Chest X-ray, AP view. Patient: 66 years old, sex M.
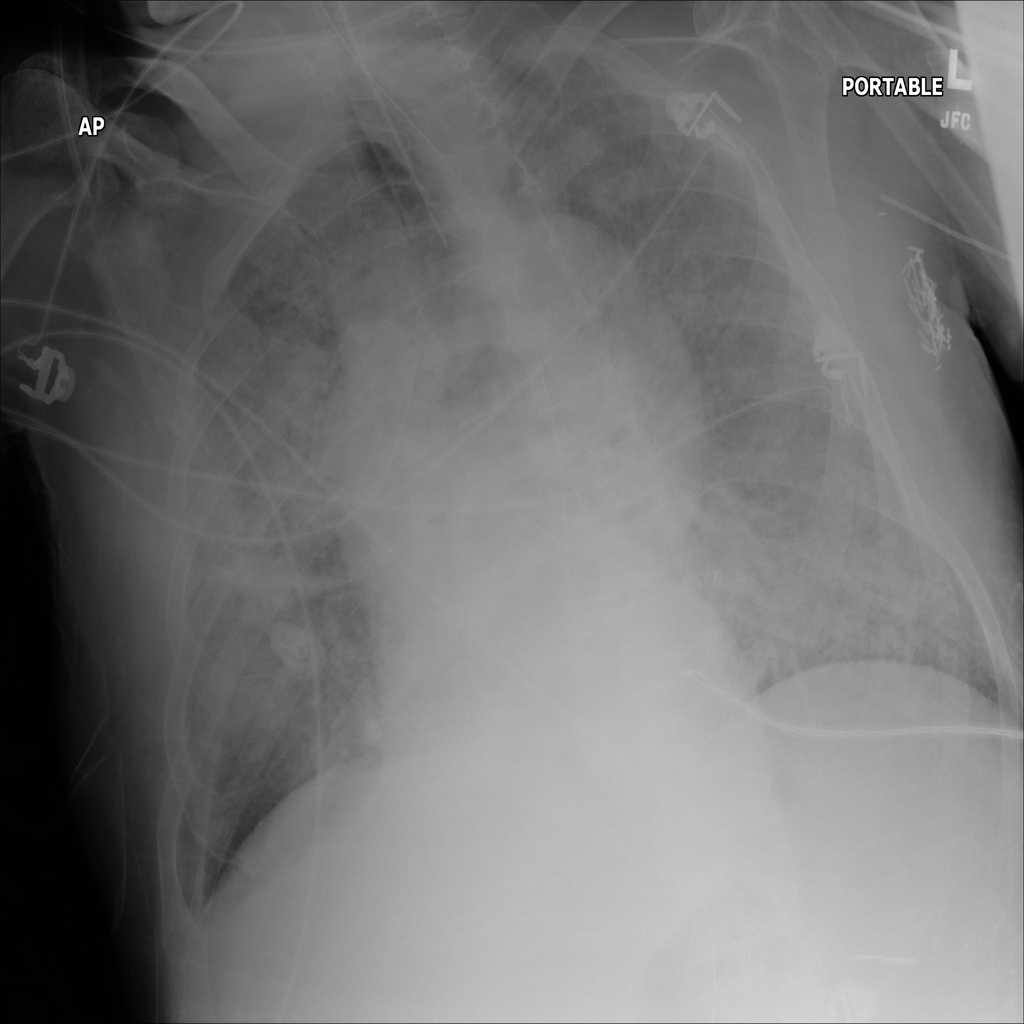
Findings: Infiltration